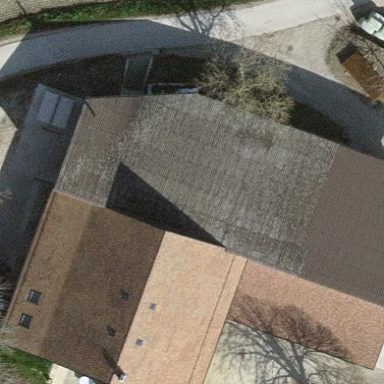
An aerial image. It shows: Simple house.